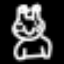
Label: frog